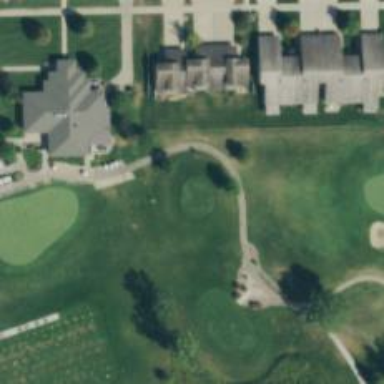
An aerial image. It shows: Golf tee.